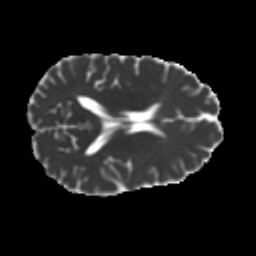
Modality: MD
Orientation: axial
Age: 35
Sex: male
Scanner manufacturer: ge
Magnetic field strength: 3 T
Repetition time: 7.8 s
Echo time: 0.0606 s